Current action and preconditions to check: trajectory_clear

Your task: For each precondition in the list above, predict whether it will hold at this action.

Consider the current scene as observed from the mobile robot's camera, and analyze the predicted future states of all dynamic agents (e.g., people, animals, vehicles, or any moving entities) within the NEXT SECOND.

IMPORTANT: Only answer "very likely" if you are absolutely certain—based on strong, clear evidence—that a dynamic agent will violate the precondition in the predicted future state. Do NOT answer "very likely" for unlikely, ambiguous, or low-probability risks.

Ask yourself for each precondition: Is there a high probability, with clear and convincing evidence, that the predicted future states of any dynamic agent will interfere with the predicted future state of the currently executing action within the NEXT SECOND, causing that precondition to fail?

Assess the risk level based on these predictions. Use "likely" or "very likely" if motions create a clear risk of interference.

Use "neutral" or "improbable" if agents are nearby but their predicted paths are clearly diverging or non-conflicting.

Failure Risk Categories: "very improbable", "improbable", "neutral", "likely", "very likely"

Answer Format: Output ONLY the probability_of_failure value from these categories: "very improbable", "improbable", "neutral", "likely", "very likely"

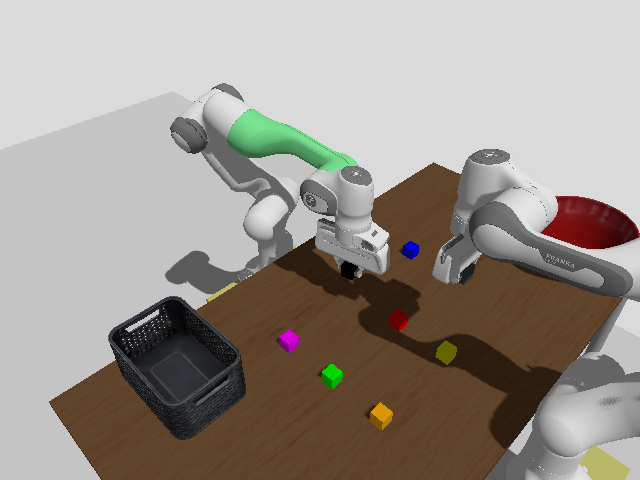

Answer: improbable